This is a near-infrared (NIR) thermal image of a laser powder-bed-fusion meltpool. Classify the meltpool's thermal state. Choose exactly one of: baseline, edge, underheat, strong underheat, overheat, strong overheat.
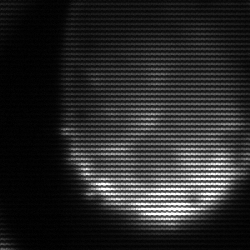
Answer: edge